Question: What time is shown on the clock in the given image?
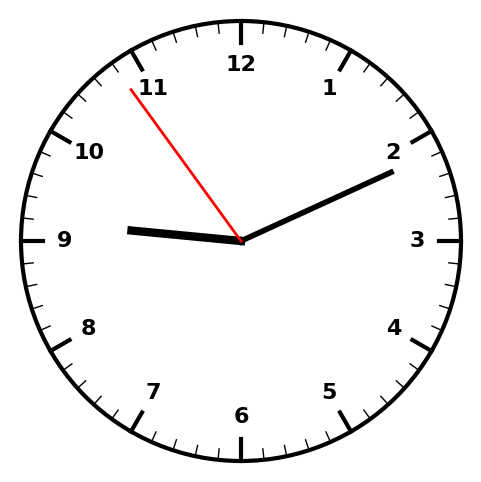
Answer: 09:10:54